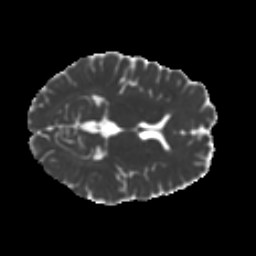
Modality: MD
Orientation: axial
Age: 30
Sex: male
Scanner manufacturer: ge
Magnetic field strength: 3 T
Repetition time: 7.8 s
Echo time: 0.0606 s